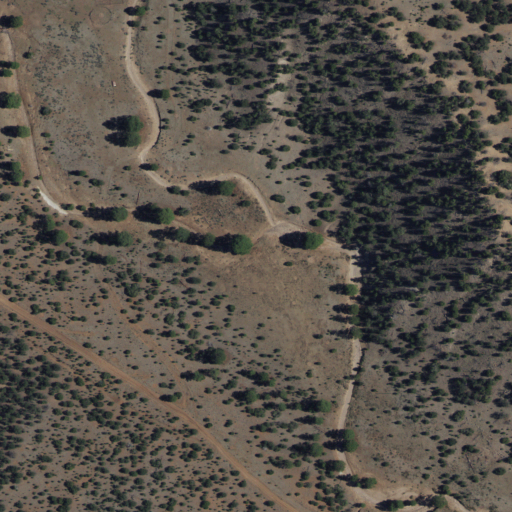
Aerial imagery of valley in New Mexico named Dipping Vat Draw containing shrub and evergreen forest